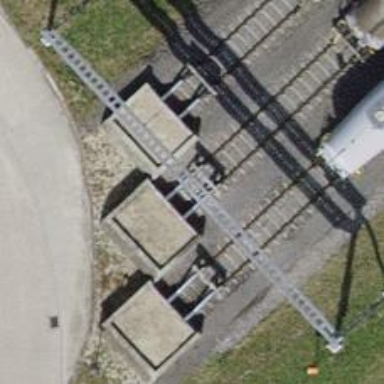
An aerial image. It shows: Railway buffer stop.